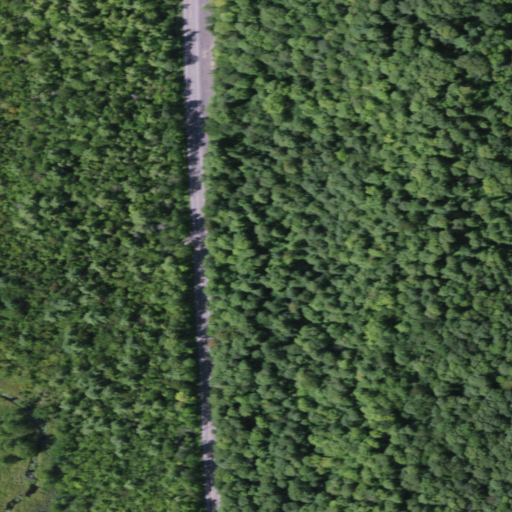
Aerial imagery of cliff(s) in New York named The Ledges containing deciduous forest, woody wetlands, open development, and low intensity development